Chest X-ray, PA view. Patient: 40 years old, sex M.
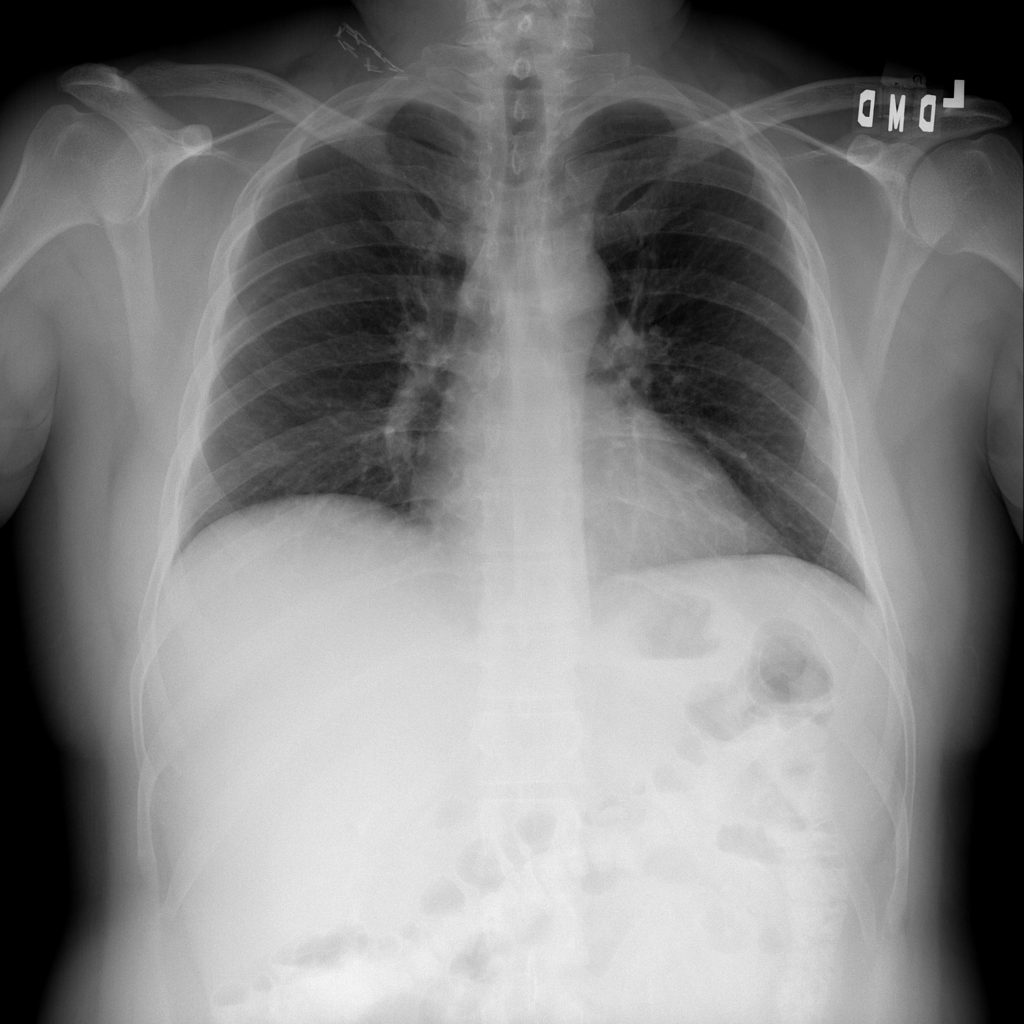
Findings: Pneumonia